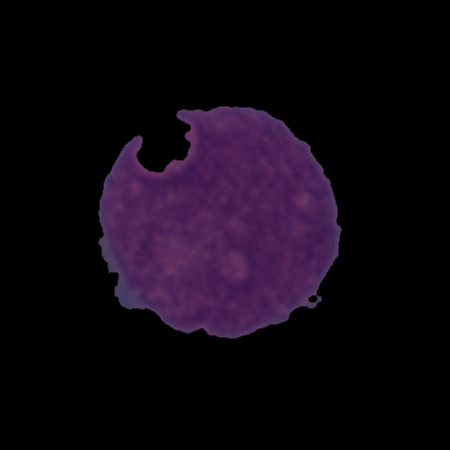
Label: cancer